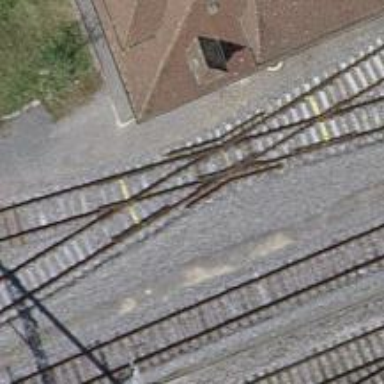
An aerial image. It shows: Railway yard with one track in service.